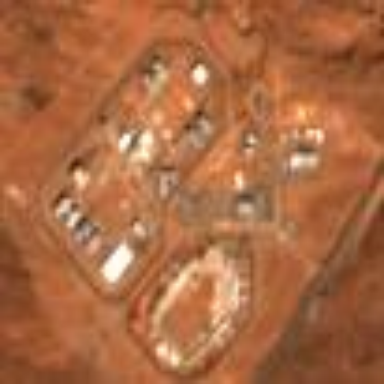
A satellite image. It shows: Prison.